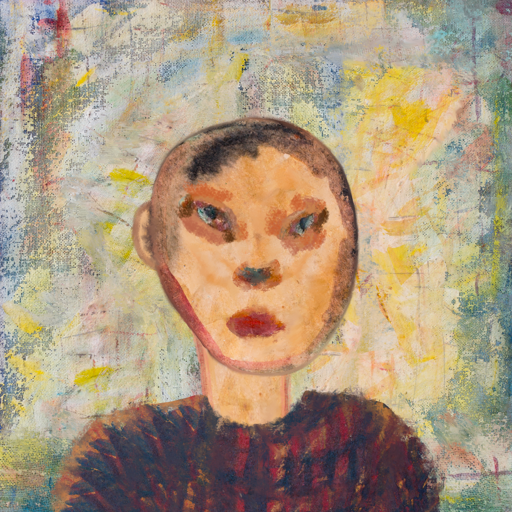
Background: Irani, Head And Neck Front: Childish, Face Front: Boggyland, Bust: In_The_Sun, Hair Front: Blank, Head Accessory: Blank, Second Necklace: Blank, Necklace: Blank, Baby: Blank